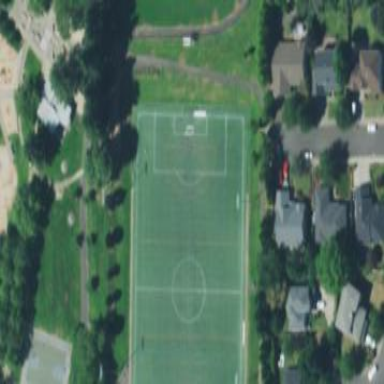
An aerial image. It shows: Soccer pitch for outdoor sports and leisure activities.